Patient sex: M
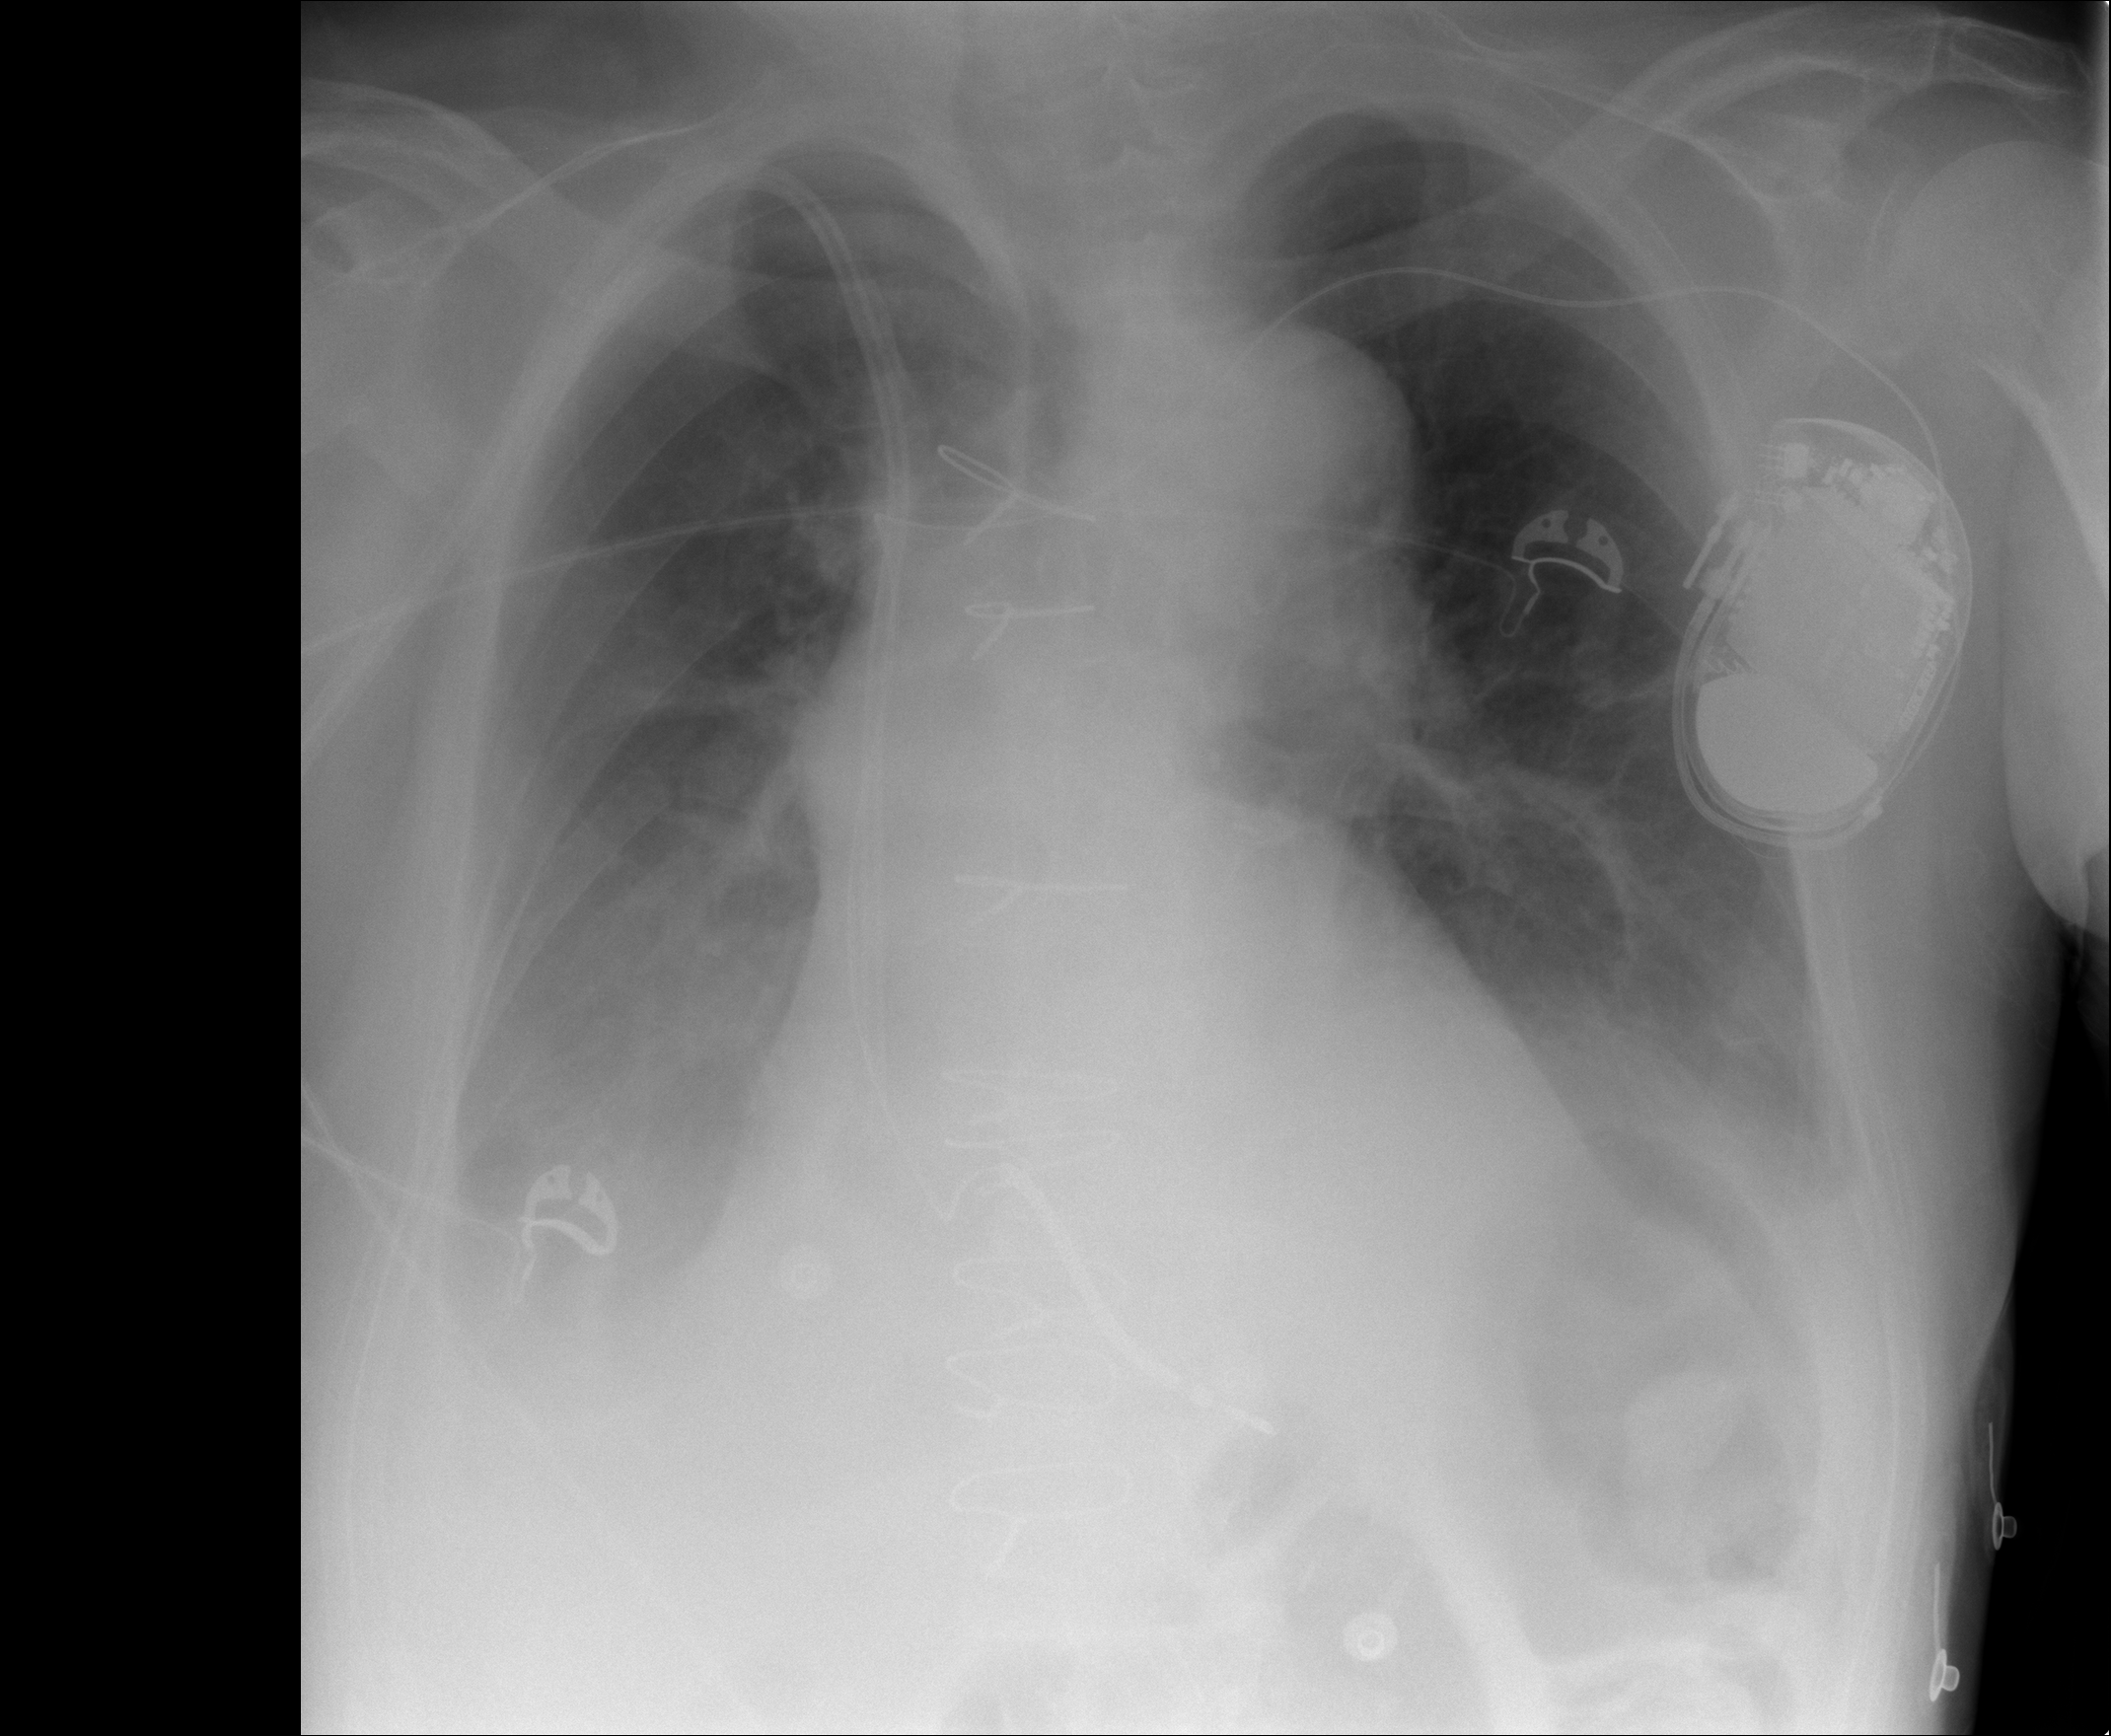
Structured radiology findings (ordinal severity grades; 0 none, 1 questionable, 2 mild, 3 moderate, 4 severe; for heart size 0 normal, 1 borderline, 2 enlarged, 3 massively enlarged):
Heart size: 2
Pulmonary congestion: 2
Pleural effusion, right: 2
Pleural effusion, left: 2
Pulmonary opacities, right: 0
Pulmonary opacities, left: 2
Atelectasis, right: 2
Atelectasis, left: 2